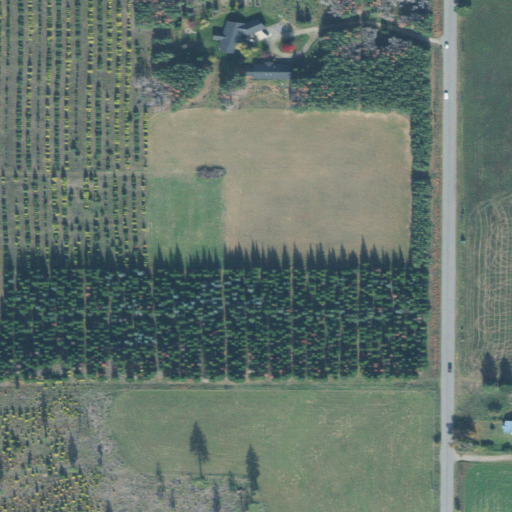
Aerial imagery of valley in Idaho named Paradise Valley containing shrub, evergreen forest, low intensity development, cultivated crops, open development, grassland, and medium intensity development